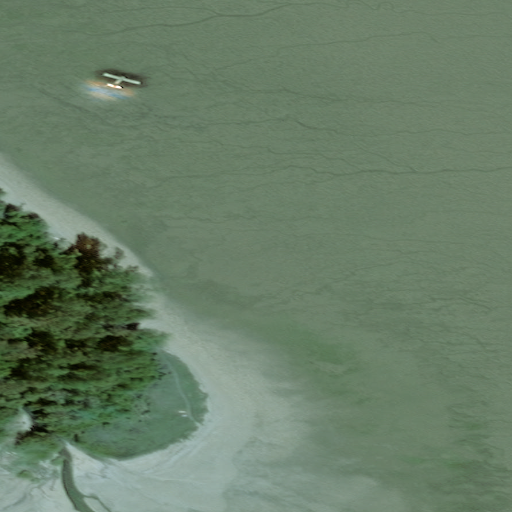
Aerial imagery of cape in Alaska named Redoubt Astro containing only unknown